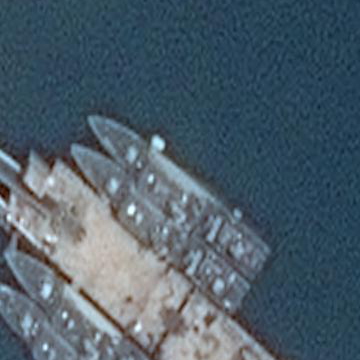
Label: combat